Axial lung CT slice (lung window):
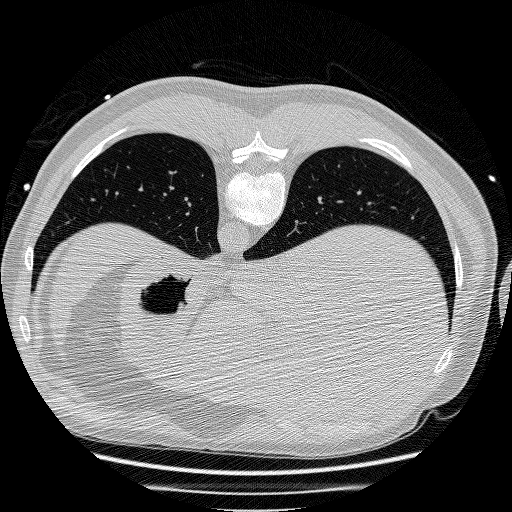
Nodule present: no